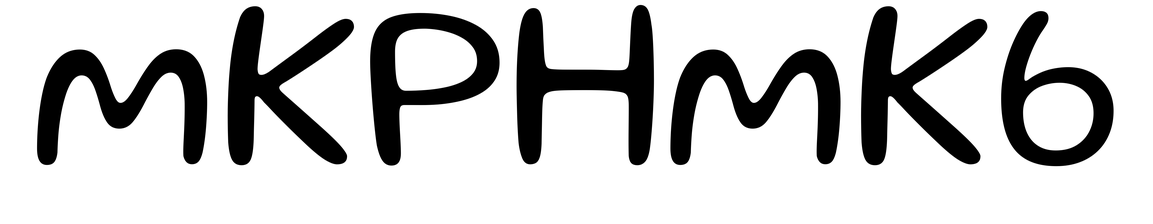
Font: Gluten_Light